Question: I have implemented a class like this:
'''
public class ToolbarExample implement SelectionListener {
ToolbarExample() {
//constructor ....
openMenuItem.addSelectionListener(this);
closeMenuItem.addSelectionListener(this);
}
@Override
public void widgetDefaultSelected(SelectionEvent e) {
}
@Override
public void widgetSelected(SelectionEvent e) {
switch(e.???) {
case openMenu Selected: open(); break;
case closeMenu Selected: close(); break;
}
}
'''
which method can I use with SelectionEvent? e.(???)
Updated:
after running Fred example code I debug the code, but e.item is null!

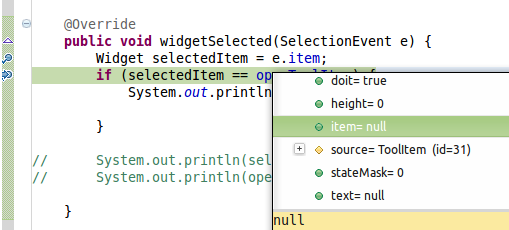
Answer: The following code gives you the selected widget.
'''
e.item or e.getSource()
'''
Sample
'''
public void widgetSelected(SelectionEvent e) {
Widget selectedItem = (e.item != null) ? e.item : e.getSource();
if (selectedItem == openMenu) {
open();
else if(selectedItem == closeMenu) {
close();
}
}
'''